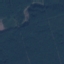
Land use / land cover: Forest